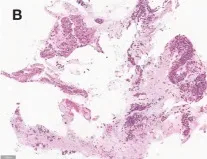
(B, C) Before treatment, the pathological examination of the lung tissue biopsy indicated the presence of chronic suppurative inflammation, accompanied by fibrous tissue proliferation and fibrosis.
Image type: pathology (h&e)